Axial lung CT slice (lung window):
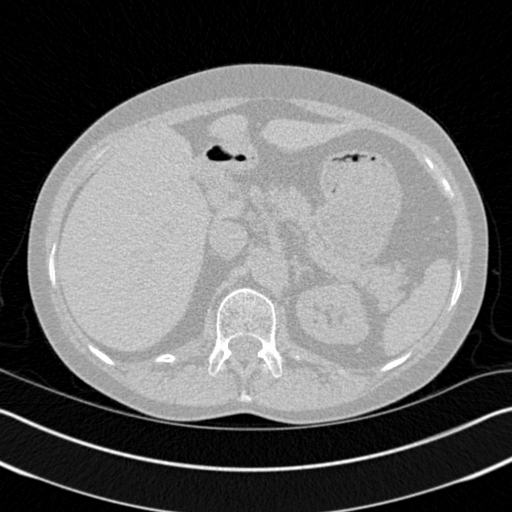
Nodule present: no